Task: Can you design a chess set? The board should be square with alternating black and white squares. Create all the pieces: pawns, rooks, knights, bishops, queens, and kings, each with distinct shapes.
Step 3459:
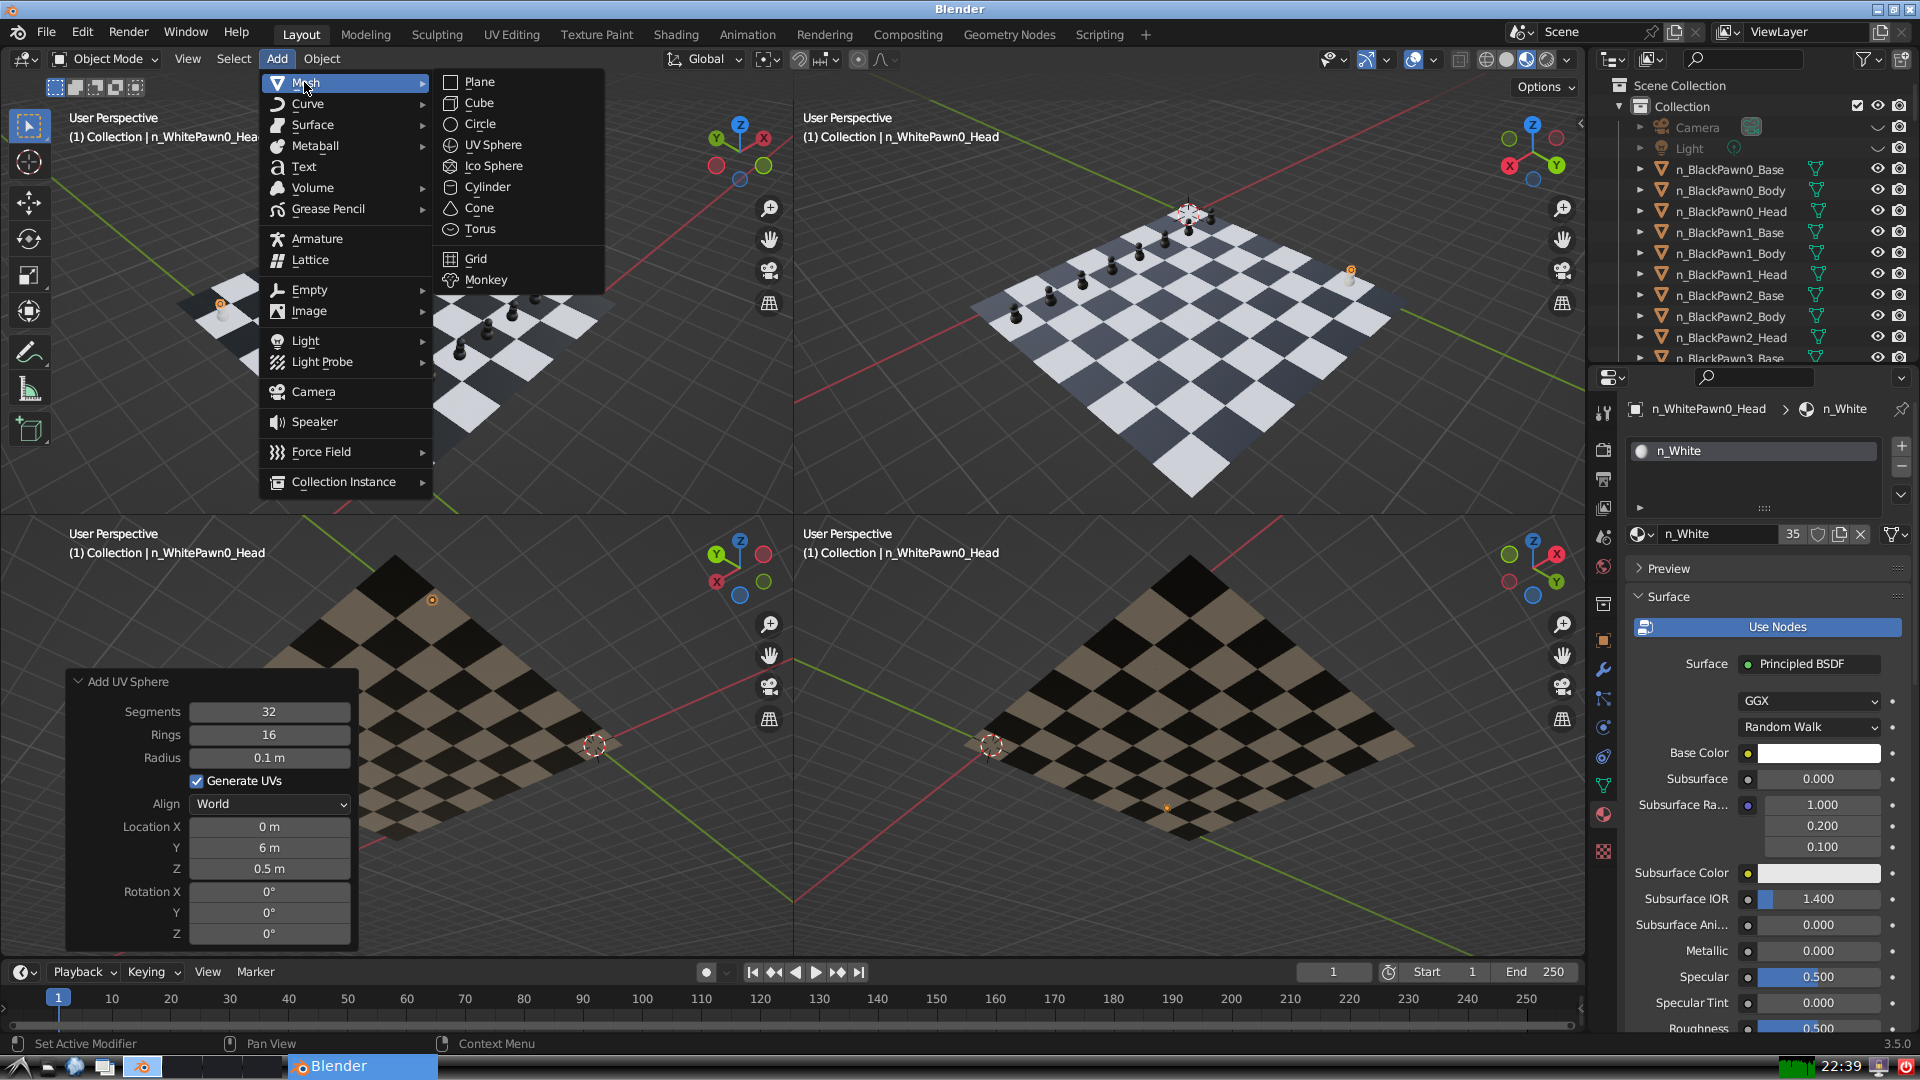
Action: {"mouse_move": [499, 144]}